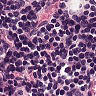
Metastatic tissue present: no